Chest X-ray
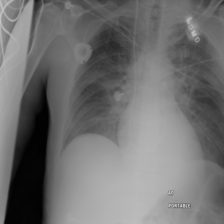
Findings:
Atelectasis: negative
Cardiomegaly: negative
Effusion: negative
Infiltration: negative
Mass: negative
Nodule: negative
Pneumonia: negative
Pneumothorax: negative
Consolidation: negative
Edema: negative
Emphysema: negative
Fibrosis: negative
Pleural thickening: negative
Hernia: negative